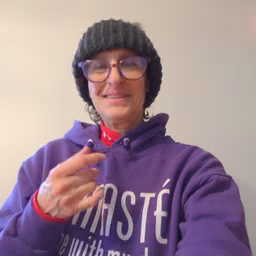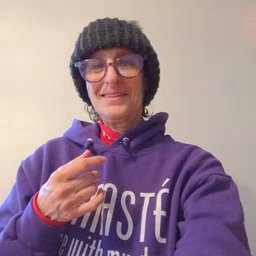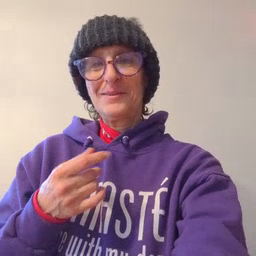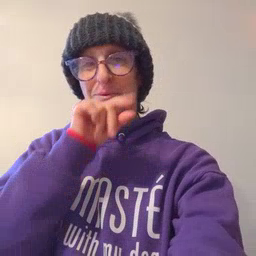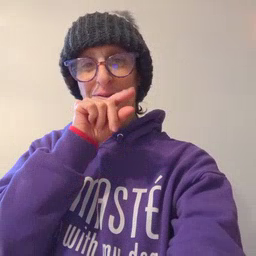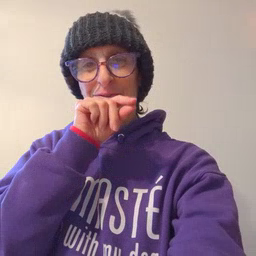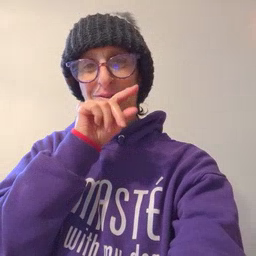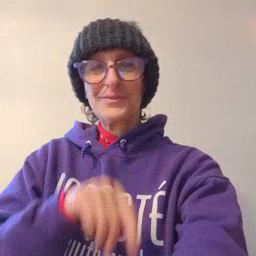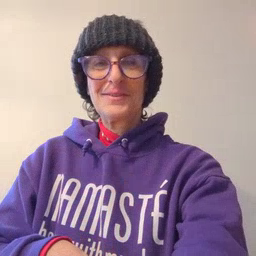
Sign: bird